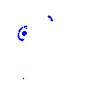
Particle: electron